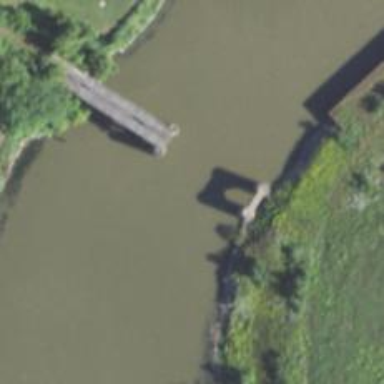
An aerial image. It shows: Bridge supported by pillars.